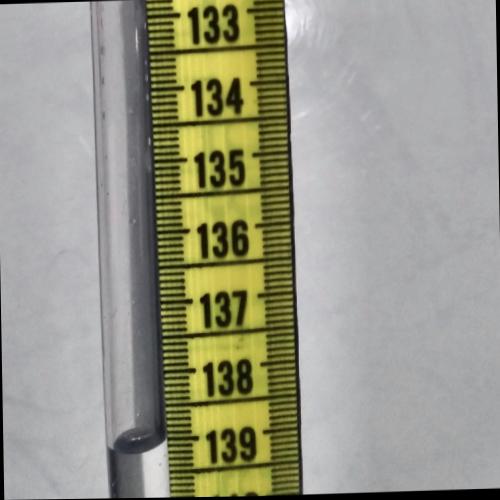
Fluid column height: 139.1 cm